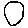
Label: circle